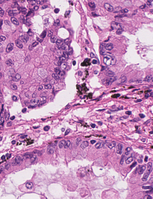
Tumor epithelial tissue: yes
Tumor-associated stroma tissue: yes
Normal tissue: no